Question: I want to display the images in the folder using 'grid()'. But when I tried with the following code, I got the output with single image iterated.
My code:
'''
def messageWindow():
win = Toplevel()
path = 'C:\Users\HP\Desktop\dataset'
for r in range(7):
for c in range(10):
for infile in glob.glob(os.path.join(path,'*.jpg')):
im = Image.open(infile)
resized = im.resize((100, 100),Image.ANTIALIAS)
tkimage = ImageTk.PhotoImage(resized)
myvar=Label(win,image = tkimage)
myvar.image = tkimage
myvar.grid(row=r,column=c)
root = Tk()
button = Button(app, text='Images in DataSet',command = messageWindow)
button.pack(padx = 1, pady = 1,anchor='ne')
button.place( x = 850, y = 60)
root.mainloop()
'''
When I run this code, after 5 minutes a child window will popup, and it will display a single image like this;

But how to get all the images in the dataset? Any suggestions are welcome.
Tkanks for your support!
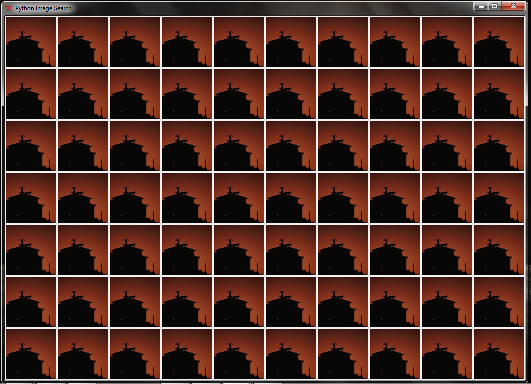
Answer: As I said in a comment, you're putting the same image in every row and column of the grid. Here's how to avoid that using the built-in <URL> function to iteratively compute the row and column for each one, based on the number of 'COLUMNS' you want to display in each row based on the current value of 'image_count':
'''
def messageWindow():
win = Toplevel()
path = r'C:\Users\HP\Desktop\dataset'
COLUMNS = 10
image_count = 0
for infile in glob.glob(os.path.join(path, '*.jpg')):
image_count += 1
r, c = divmod(image_count-1, COLUMNS)
im = Image.open(infile)
resized = im.resize((100, 100), Image.ANTIALIAS)
tkimage = ImageTk.PhotoImage(resized)
myvar = Label(win, image=tkimage)
myvar.image = tkimage
myvar.grid(row=r, column=c)
win.mainloop() # Not sure if you need this, too, or not...
'''